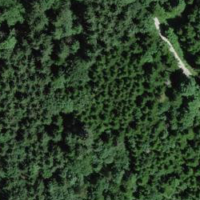
EUNIS habitat code: 43
Species observed at this site:
Campanula trachelium